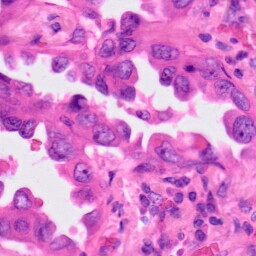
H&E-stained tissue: Lung